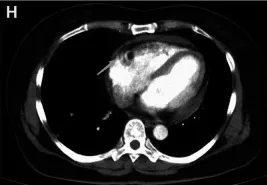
Comparison of lung metastases and cardiac mass before and after chemotherapy of Case2.the lateral wall of the RA.
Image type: radiology (ct)